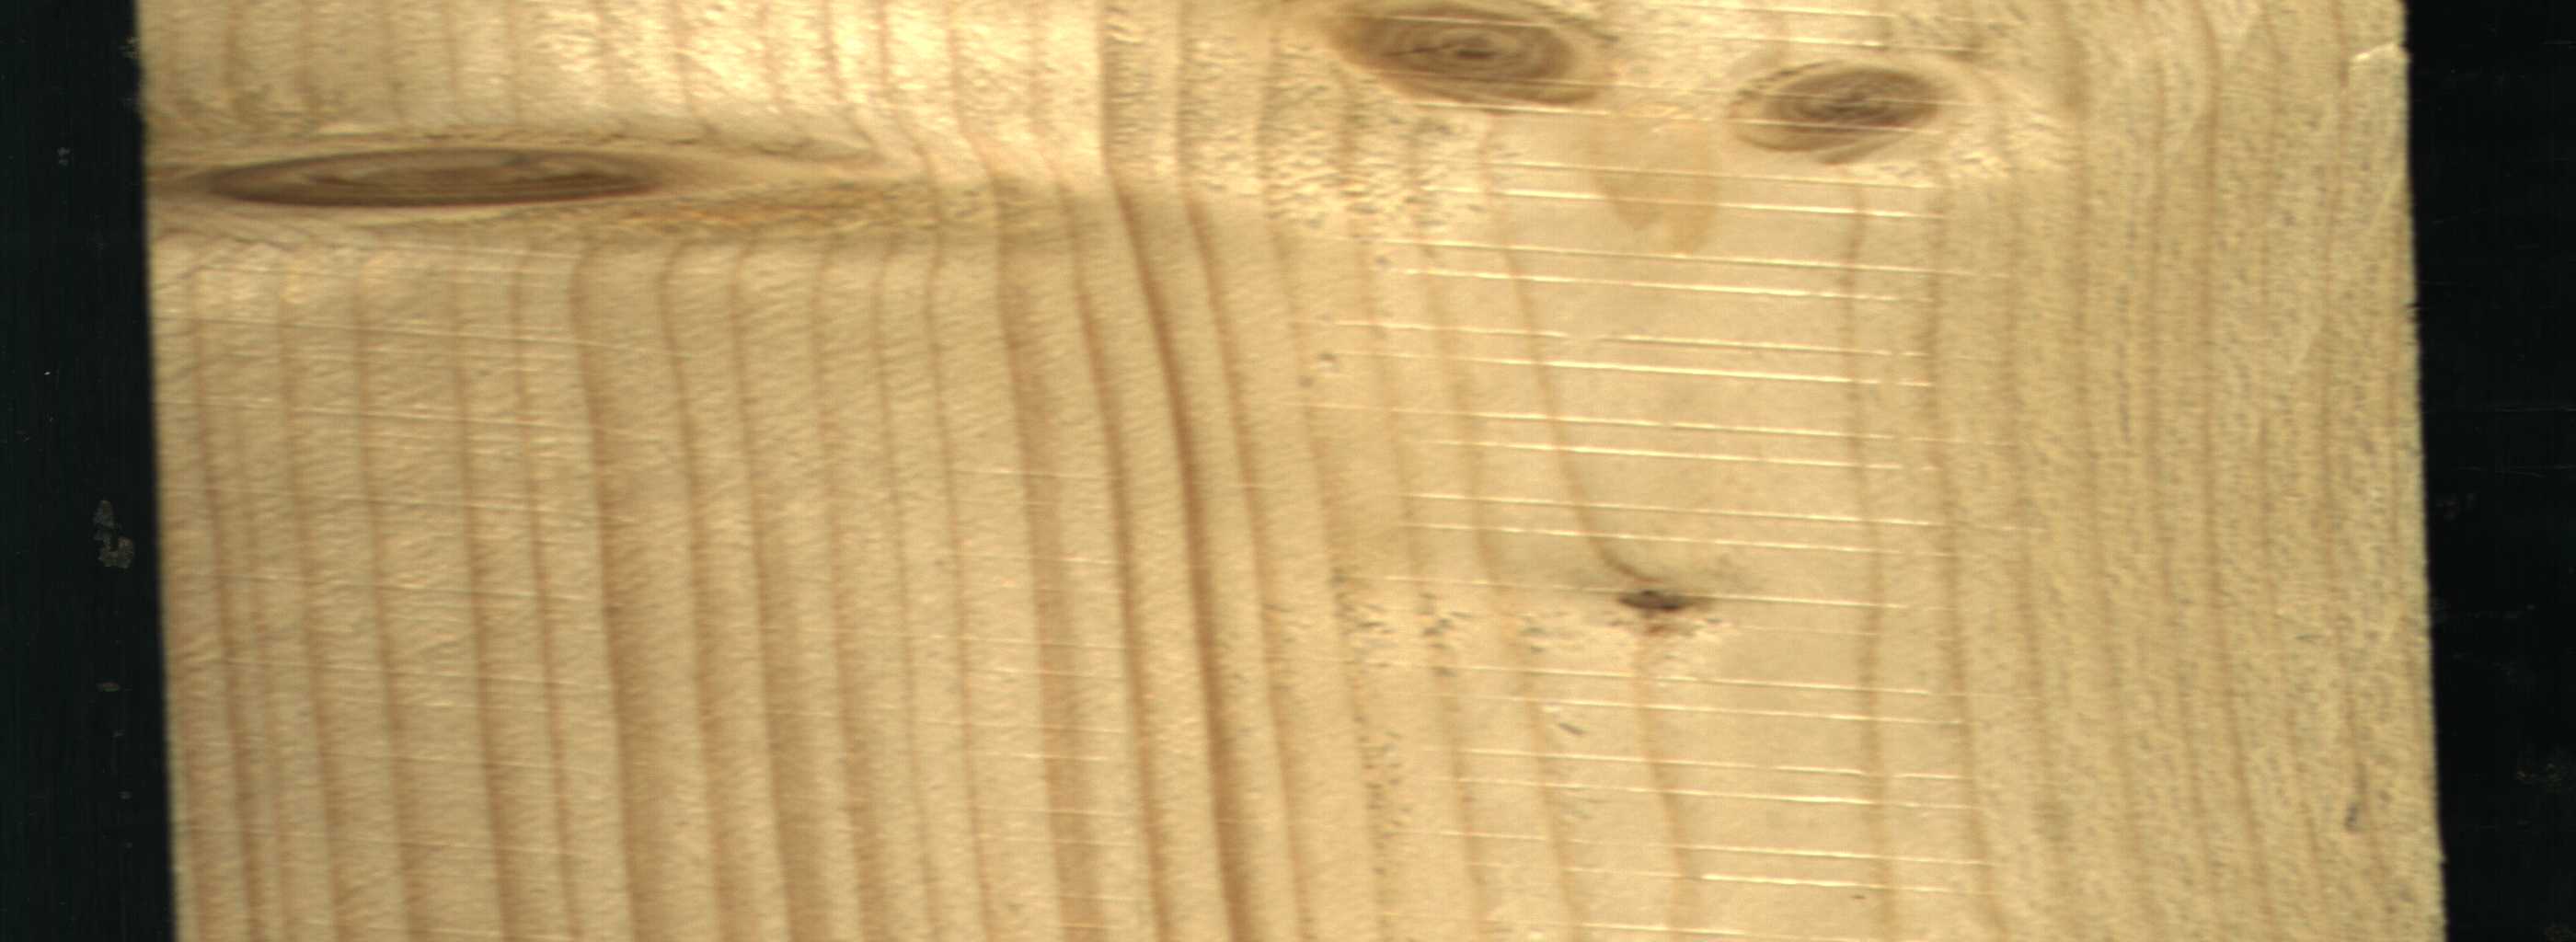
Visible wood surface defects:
Live_Knot
Live_Knot
Live_Knot
Live_Knot